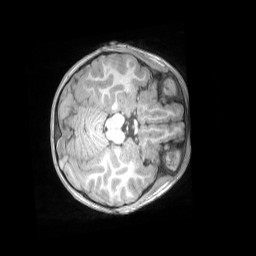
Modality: T1w
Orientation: axial
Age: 8
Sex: female
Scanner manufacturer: siemens
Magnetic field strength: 3 T
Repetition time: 2.53 s
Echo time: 0.00164 s